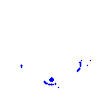
Particle: pion